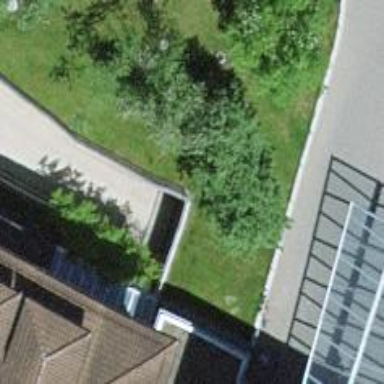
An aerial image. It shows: Parking entrance.